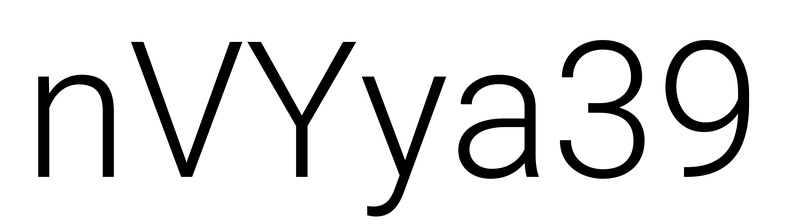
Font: Roboto_Light